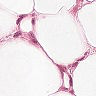
Metastatic tissue present: no